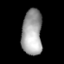
Tissue: lung
Cell type: Endothelial cells
Senescence score: 0.594
Nuclear area (px): 907
Mean DAPI intensity: 162.401